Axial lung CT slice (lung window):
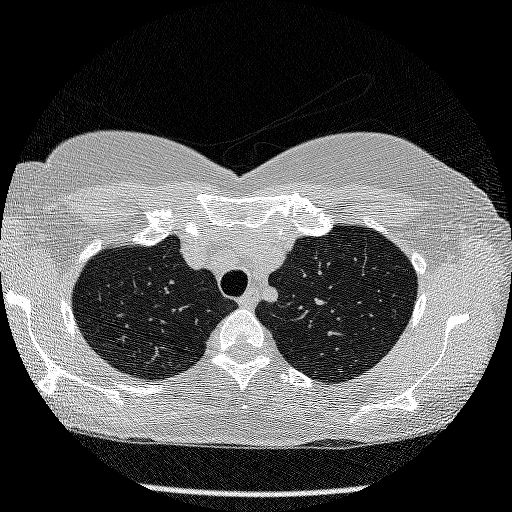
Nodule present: no